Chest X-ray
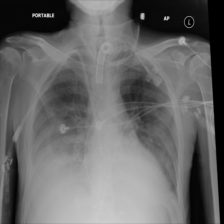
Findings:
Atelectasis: negative
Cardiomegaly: negative
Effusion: negative
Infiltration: negative
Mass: negative
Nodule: negative
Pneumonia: negative
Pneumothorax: negative
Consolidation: negative
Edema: negative
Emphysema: negative
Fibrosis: negative
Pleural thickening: negative
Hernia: negative